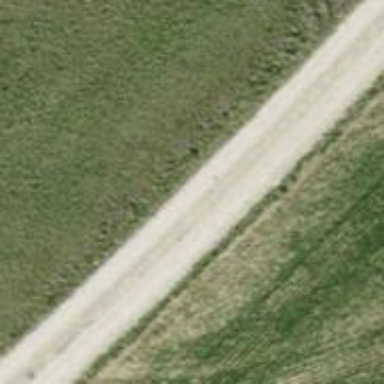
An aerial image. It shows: Track with grade 2 gravel surface.